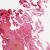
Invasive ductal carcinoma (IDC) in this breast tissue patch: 0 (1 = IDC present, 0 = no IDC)